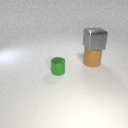
large gray metal cube above large brown rubber cylinder